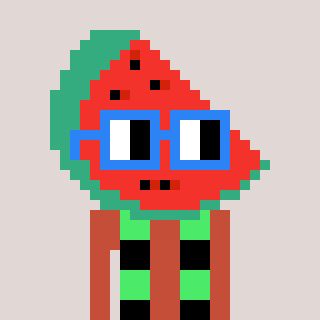
a pixel art character with square blue glasses, a watermelon-shaped head and a rust-colored body on a warm background